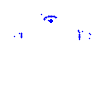
Particle: proton